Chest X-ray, AP view. Patient: 36 years old, sex F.
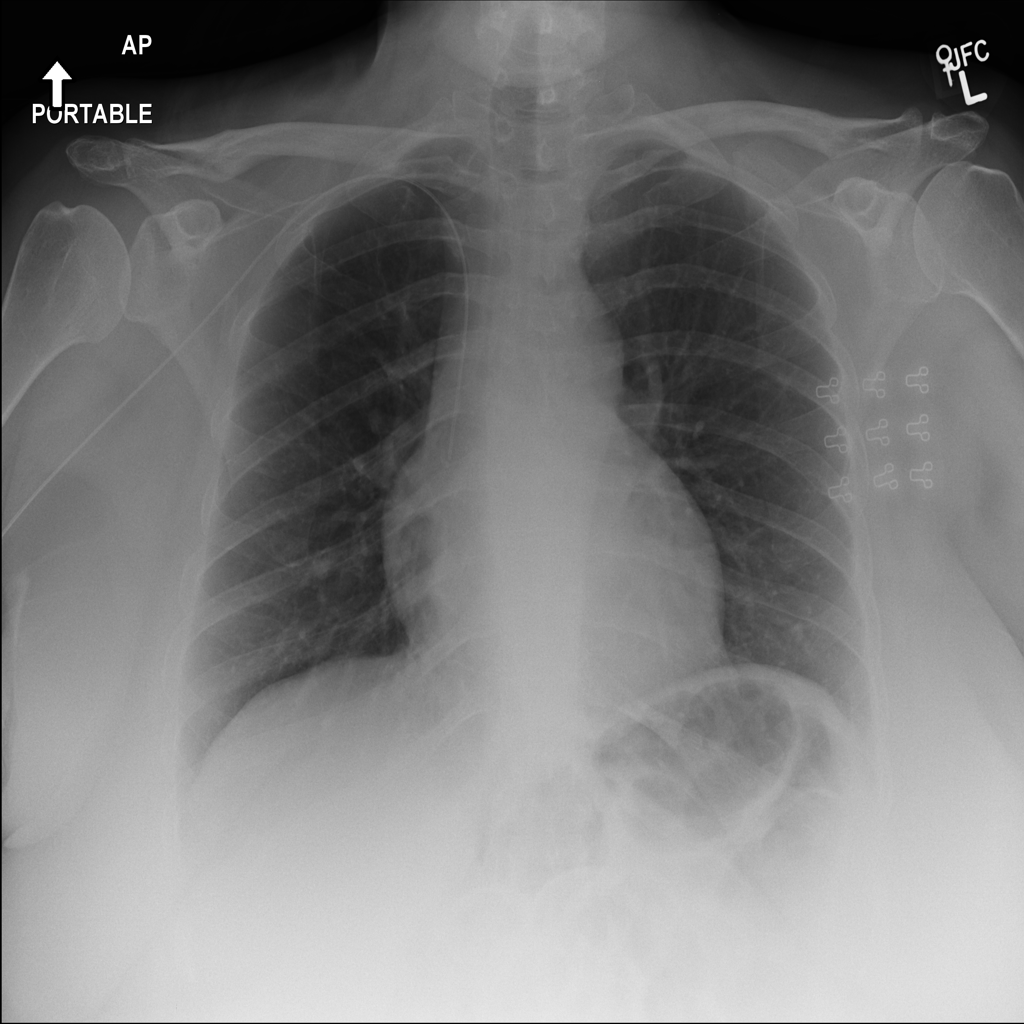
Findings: No Finding